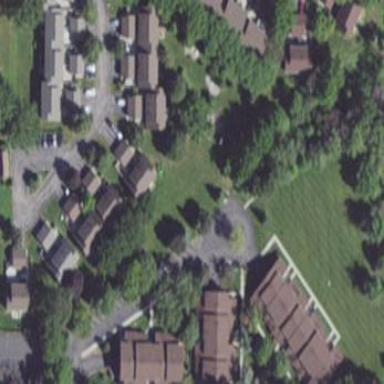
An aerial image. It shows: Condominium in residential area.